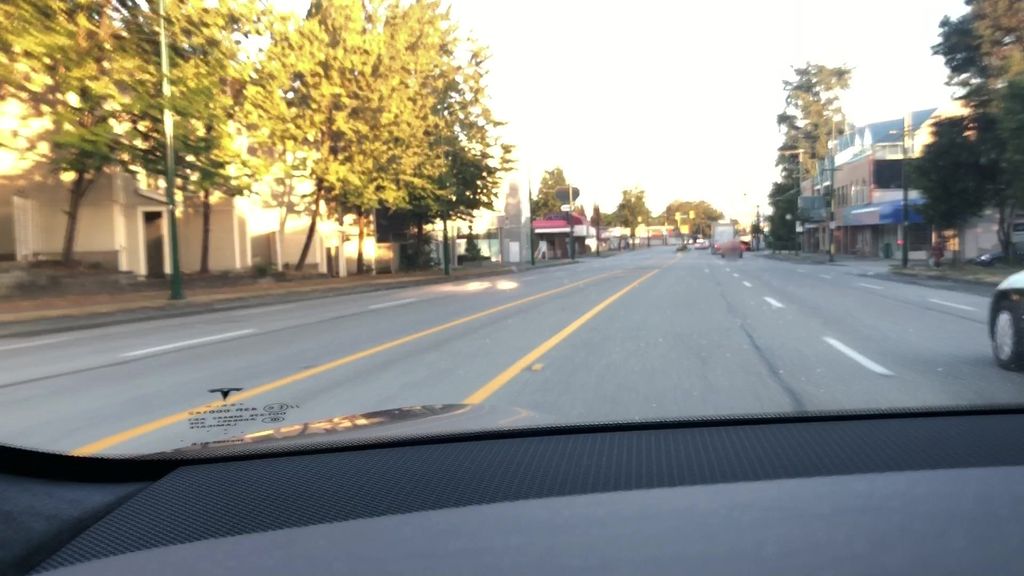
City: vancouver